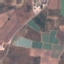
Land use / land cover: PermanentCrop